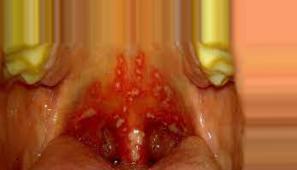
Condition: Mouth Ulcer